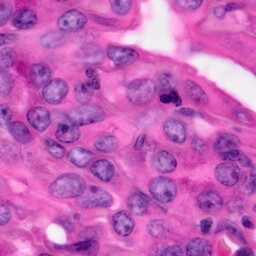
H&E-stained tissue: Pancreatic